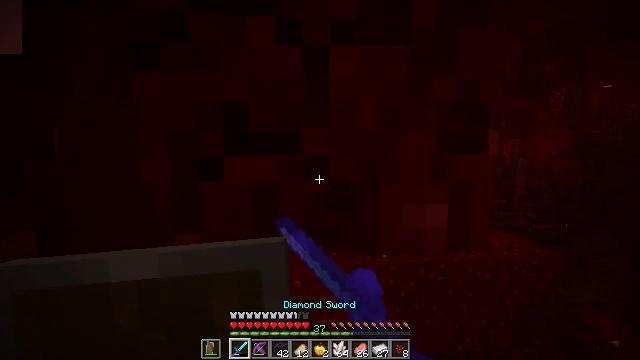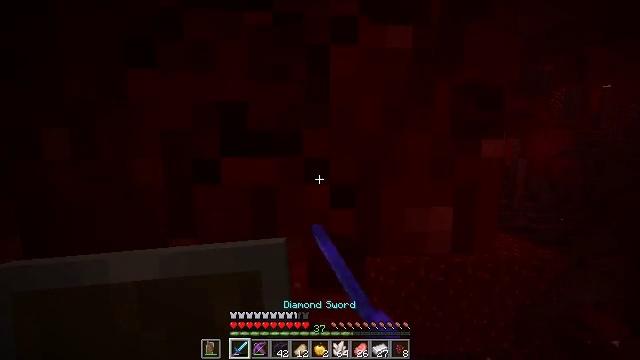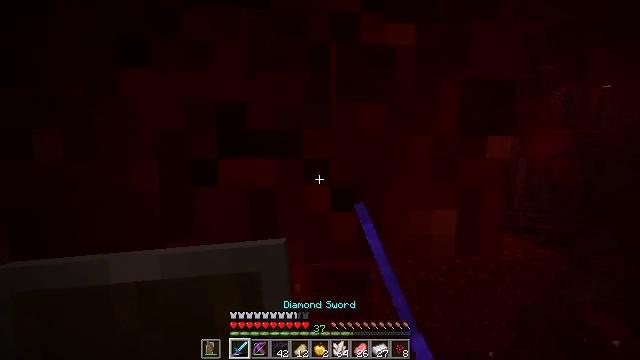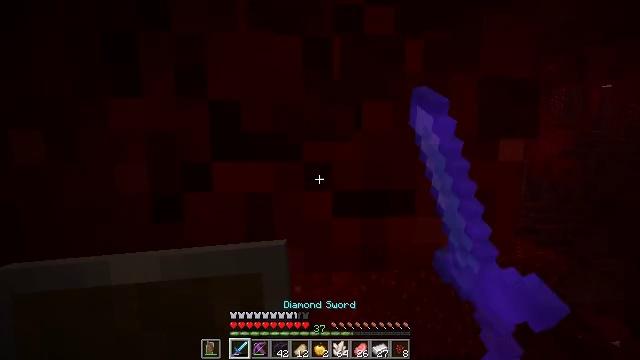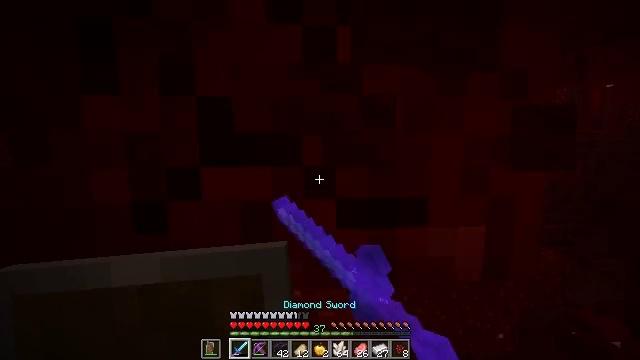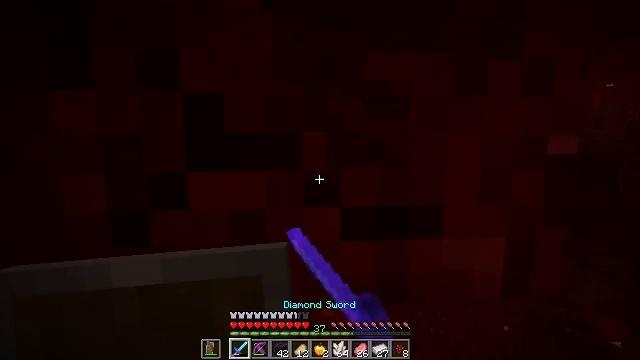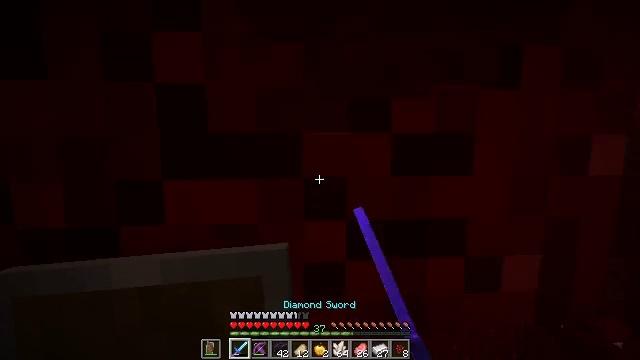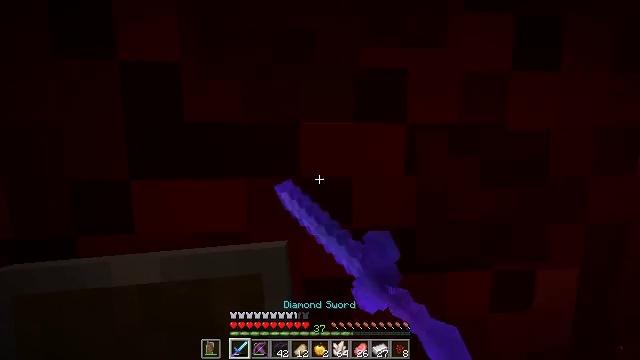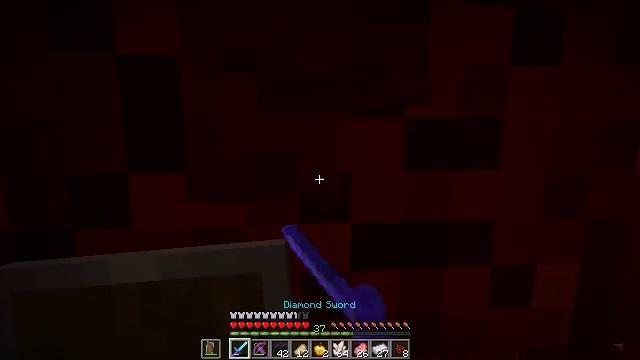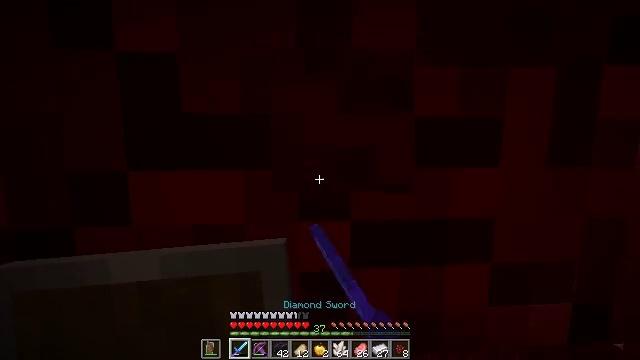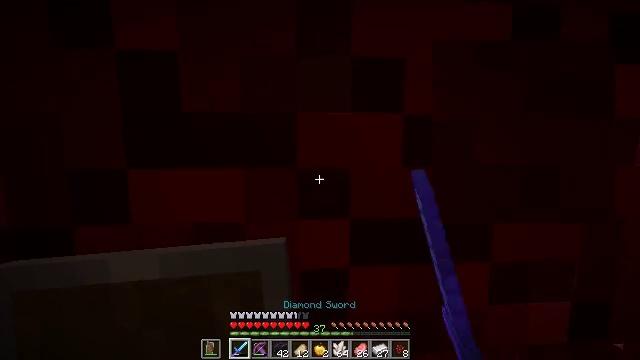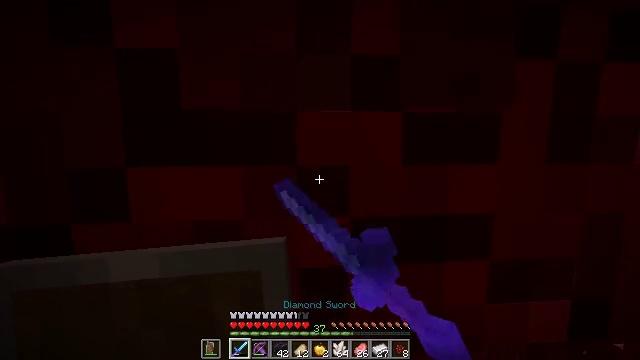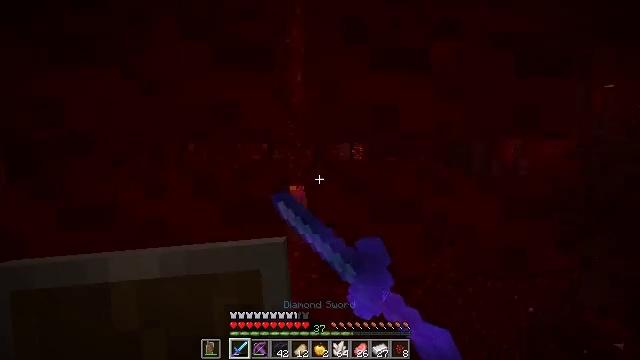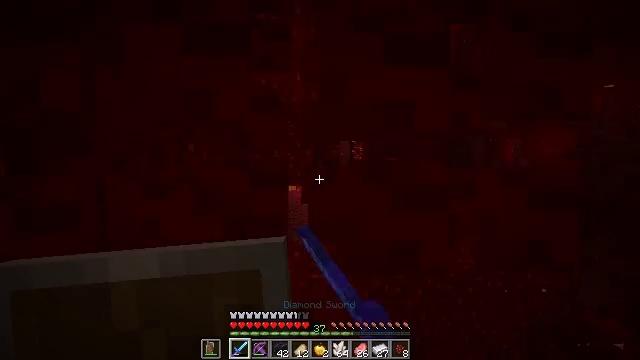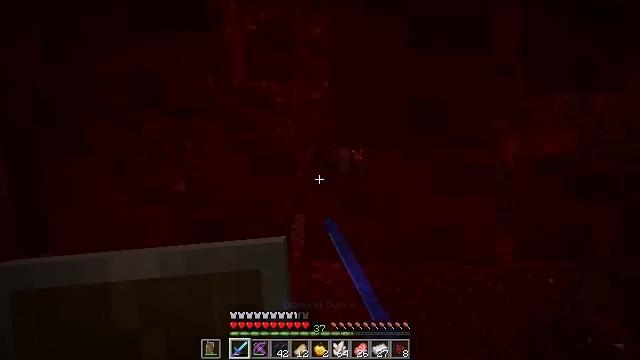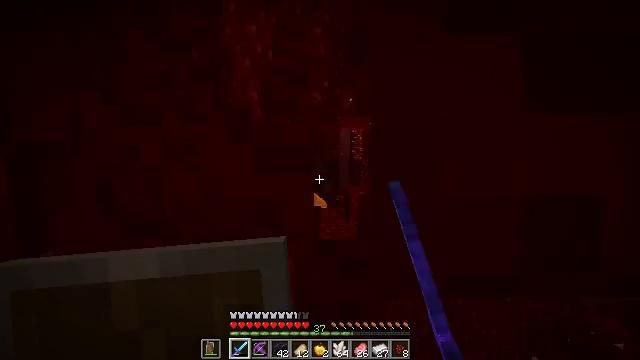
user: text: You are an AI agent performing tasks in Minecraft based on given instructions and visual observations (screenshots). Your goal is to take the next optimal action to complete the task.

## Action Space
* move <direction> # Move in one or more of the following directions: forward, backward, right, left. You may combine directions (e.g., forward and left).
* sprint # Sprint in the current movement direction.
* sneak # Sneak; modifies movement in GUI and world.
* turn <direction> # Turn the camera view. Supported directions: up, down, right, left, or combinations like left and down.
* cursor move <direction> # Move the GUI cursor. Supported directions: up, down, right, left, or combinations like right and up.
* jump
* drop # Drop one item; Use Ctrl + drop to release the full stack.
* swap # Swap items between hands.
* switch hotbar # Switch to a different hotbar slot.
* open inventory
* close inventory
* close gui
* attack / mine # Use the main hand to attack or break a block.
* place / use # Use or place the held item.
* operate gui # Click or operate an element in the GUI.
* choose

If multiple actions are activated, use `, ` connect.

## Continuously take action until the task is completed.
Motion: motion action
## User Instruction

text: Break the nether wart block with a tool.
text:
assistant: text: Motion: move forward, sneak, attack / mine
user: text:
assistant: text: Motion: move forward, sneak, attack / mine
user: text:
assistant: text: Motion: move forward, sneak, attack / mine
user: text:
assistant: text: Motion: move forward, sneak, attack / mine
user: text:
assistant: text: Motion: move forward, sneak, attack / mine
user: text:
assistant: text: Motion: move forward, sneak, attack / mine
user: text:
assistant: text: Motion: sneak, attack / mine
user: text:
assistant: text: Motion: sneak, attack / mine
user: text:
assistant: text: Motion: sneak, attack / mine
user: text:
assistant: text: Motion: sneak, attack / mine
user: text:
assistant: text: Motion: sneak, attack / mine
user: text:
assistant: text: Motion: sneak, attack / mine
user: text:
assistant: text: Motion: sneak, attack / mine
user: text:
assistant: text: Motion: sneak, attack / mine
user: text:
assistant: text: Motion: sneak, attack / mine
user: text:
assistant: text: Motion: sneak, attack / mine
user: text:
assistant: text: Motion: sneak, attack / mine